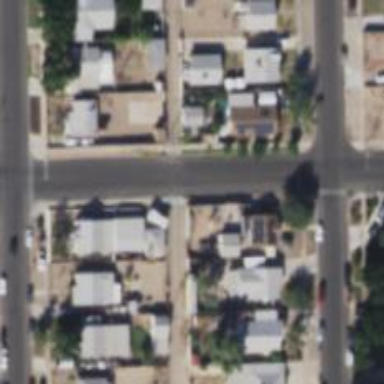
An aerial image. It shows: Alley classified as service road.